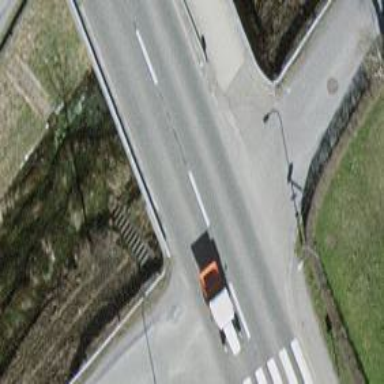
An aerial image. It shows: Secondary road with asphalt surface. The sidewalk on the right also has asphalt surface.